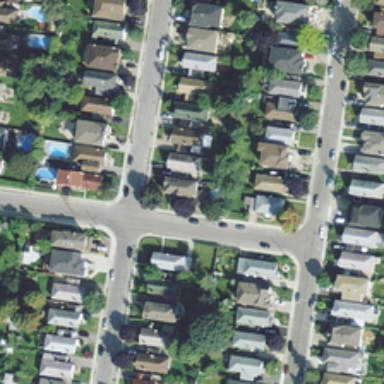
Many buildings and green trees are in a dense residential area .